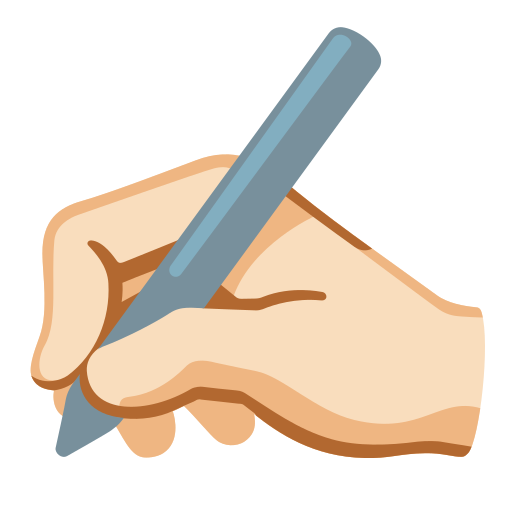
Emoji: ✍🏻